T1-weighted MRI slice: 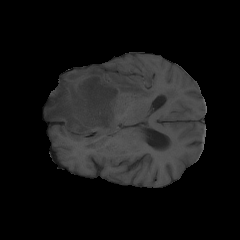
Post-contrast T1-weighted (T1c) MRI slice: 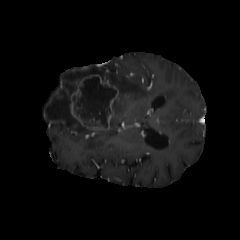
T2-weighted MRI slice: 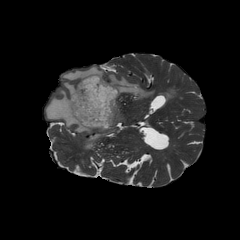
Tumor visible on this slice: yes